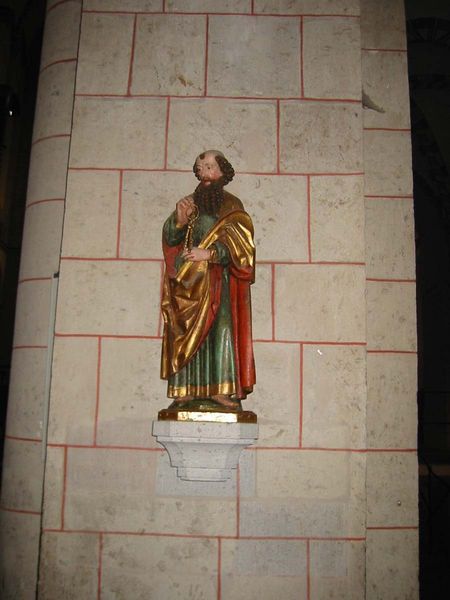
Titel: Quirinus-Münster in Neuss (St. Quirin)
Künstler: Wolbero
Standort: Neuss, Quirinus-Münster (EU - D - NRW)
Schlagwörter: mann, umhang, grün, bunt, holz, pfeiler, säule, rot, bart, wand, bärtig, sockel, steine, instrument, kirche, figur, gold, skulptur, statue, mauer, foto, fugen, dom, schnitzerei, romanik, heiliger, konsole, schlüssel, heilig, petrus, gün, sakral, vergoldung, trompete, tuba, apostel, karolinger, gassung, scrafitto